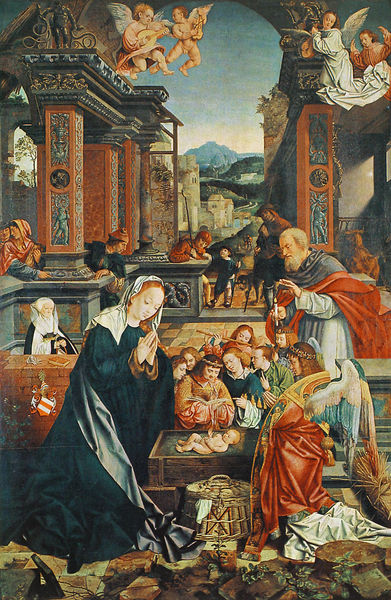
Titel: Geburt Christi (Altarbild)
Künstler: Bartholomäus Bruyn d. Ä.
Institution: Köln, Wallraf-Richartz-Museum
Schlagwörter: berg, blau, himmel, umhang, menschen, säulen, rot, barock, kind, engel, putte, baby, ruine, zentralperspektive, nonne, beten, christus, jesus, heilige, heilig, maria, geburt, propheten, steineweiß